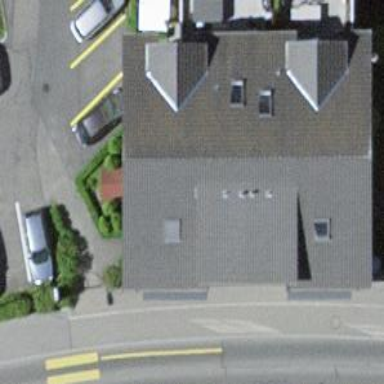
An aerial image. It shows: Restaurant.